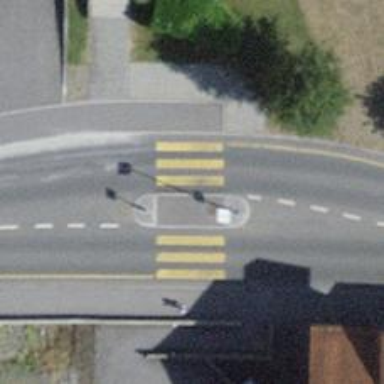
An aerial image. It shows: Kerb serving as barrier.